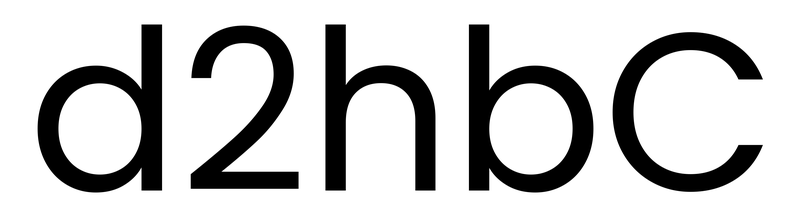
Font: Poppins-Regular